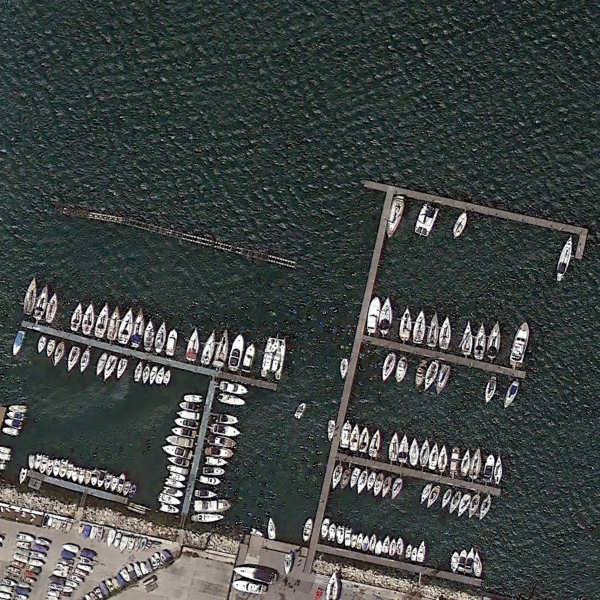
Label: Port